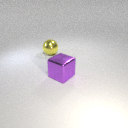
large yellow metal sphere to the left of large purple metal cube